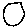
Label: circle